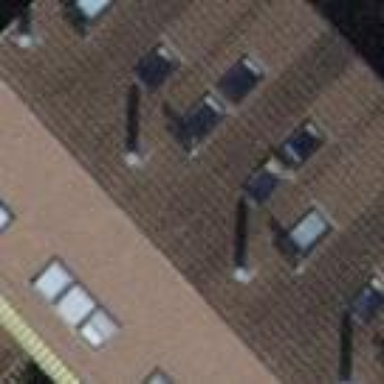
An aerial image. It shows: Terrace building.